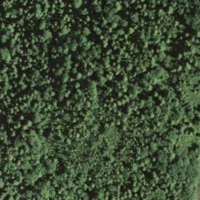
EUNIS habitat code: 45
Species observed at this site:
Corvus corone